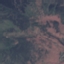
Land use / land cover: HerbaceousVegetation